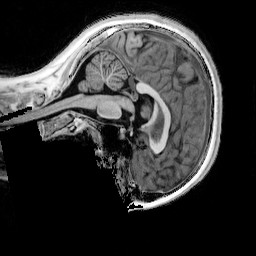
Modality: T1w
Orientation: sagittal
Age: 16
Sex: female
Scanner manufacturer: siemens
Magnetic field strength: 3 T
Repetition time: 4 s
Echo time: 0.00291 s